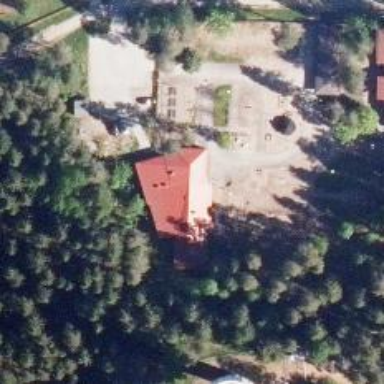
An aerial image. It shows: Kindergarten.